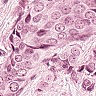
Metastatic tissue present: yes